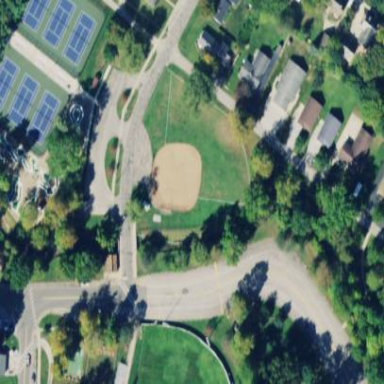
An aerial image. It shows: Baseball pitch for leisure and sports activities.